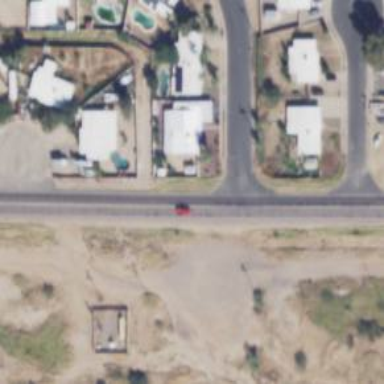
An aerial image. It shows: Road with stop sign.